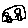
Label: car